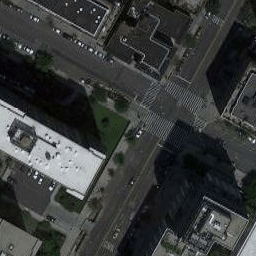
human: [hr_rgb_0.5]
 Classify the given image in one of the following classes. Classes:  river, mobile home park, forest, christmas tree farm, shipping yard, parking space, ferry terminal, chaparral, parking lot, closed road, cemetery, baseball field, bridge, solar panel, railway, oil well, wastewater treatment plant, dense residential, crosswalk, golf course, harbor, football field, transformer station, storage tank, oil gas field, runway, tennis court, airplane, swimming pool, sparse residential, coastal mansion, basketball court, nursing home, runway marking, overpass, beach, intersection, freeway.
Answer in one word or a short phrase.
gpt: intersection